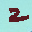
Label: 2